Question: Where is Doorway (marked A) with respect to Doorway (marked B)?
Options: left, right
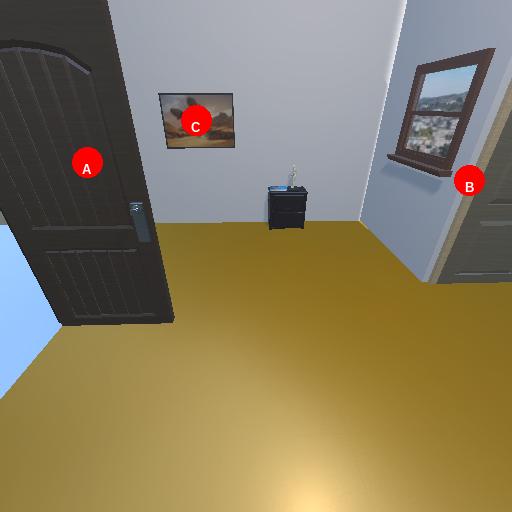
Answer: left